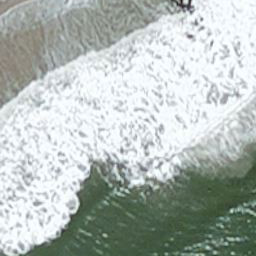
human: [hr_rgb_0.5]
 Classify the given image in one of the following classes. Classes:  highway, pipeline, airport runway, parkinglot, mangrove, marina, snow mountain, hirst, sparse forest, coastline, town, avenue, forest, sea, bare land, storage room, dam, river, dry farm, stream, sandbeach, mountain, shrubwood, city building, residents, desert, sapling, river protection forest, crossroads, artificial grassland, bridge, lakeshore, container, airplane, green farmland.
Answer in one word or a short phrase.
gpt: coastline